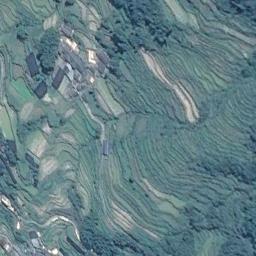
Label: terrace